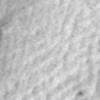
Label: no_change